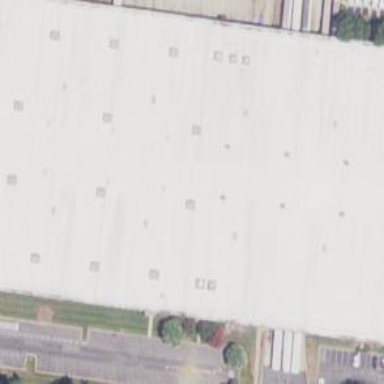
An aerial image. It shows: Warehouse.